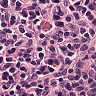
Metastatic tissue present: no